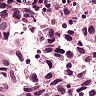
Metastatic tissue present: yes